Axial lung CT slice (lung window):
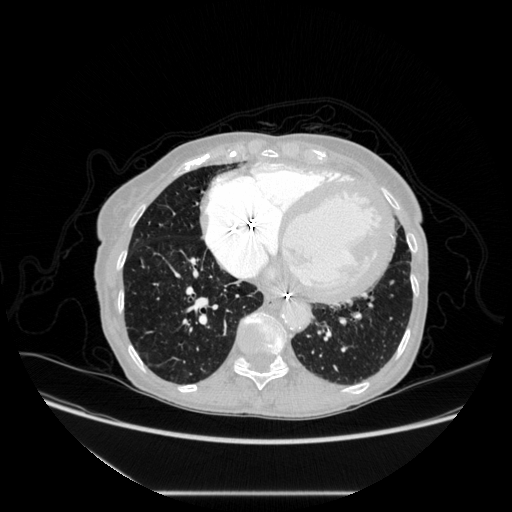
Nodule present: no